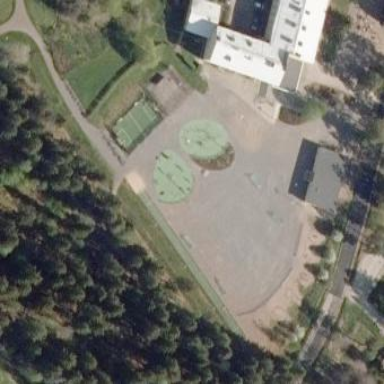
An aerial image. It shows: Tartan athletics pitch for leisure and sports activities.